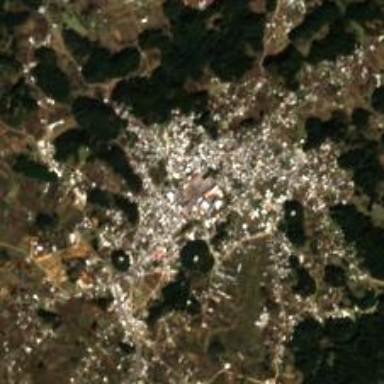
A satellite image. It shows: Town.